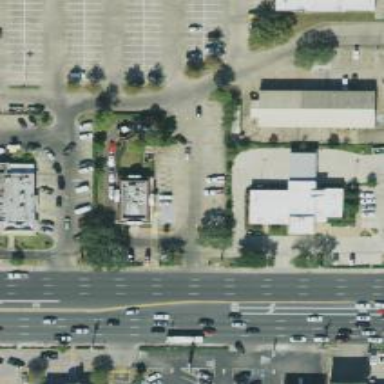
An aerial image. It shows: Parking space is available.